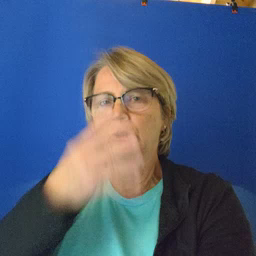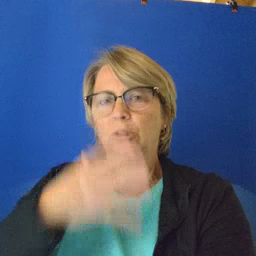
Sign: pajamas